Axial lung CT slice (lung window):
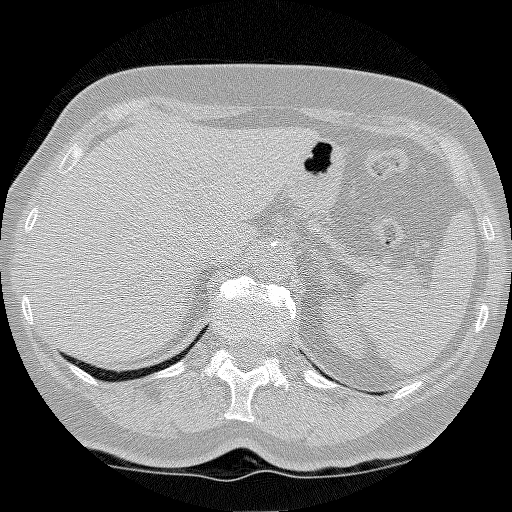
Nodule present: no